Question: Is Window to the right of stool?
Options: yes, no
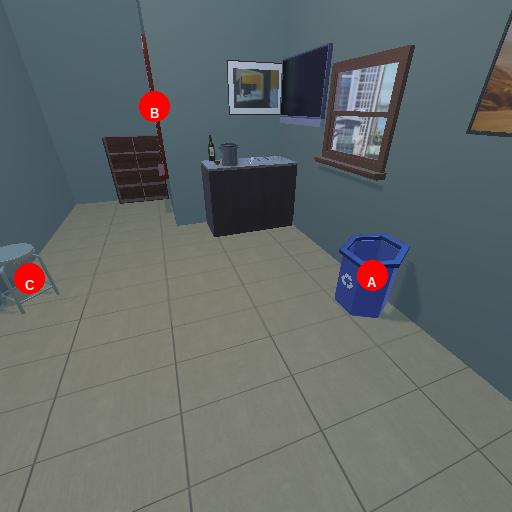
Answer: yes